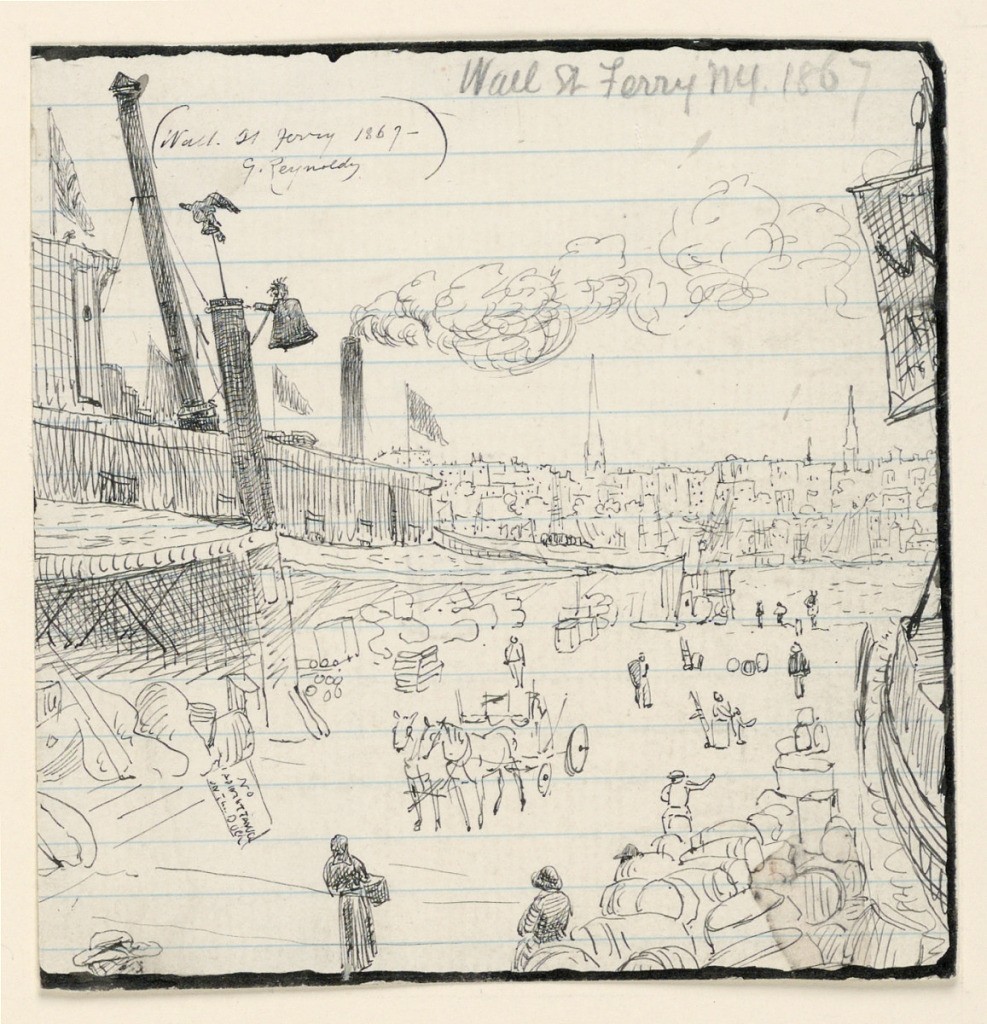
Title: Wall Street Ferry, New York
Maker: George Reynolds
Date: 1867
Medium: Pen and black ink on white paper with blue horizontal lines
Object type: Drawing
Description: Vertical rectangle. View of dock area looking toward river. City in distnace. Piles of merchandise at left and right. Horse-drawn wagon, center. At upper left in ink: "Wall Street Ferry 1867- G. Reynolds." Heavy ink border, three sides.